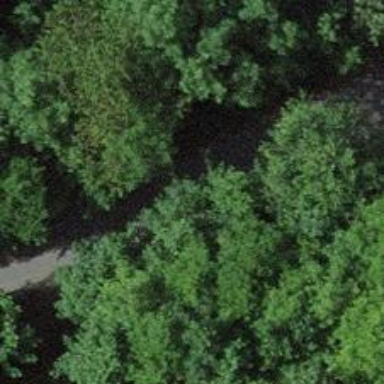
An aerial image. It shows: Well-maintained track road with grade 1 tracktype.